Interaction volume radius: 10 \u00c5
Interaction volume height: 20 \u00c5
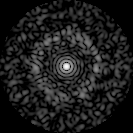
Disorder parameter: 0.8146